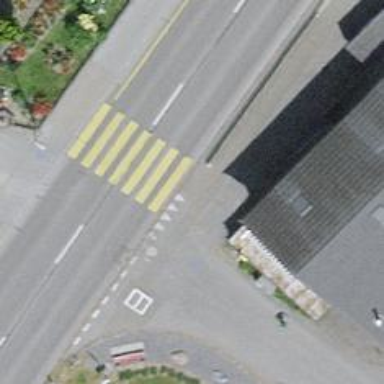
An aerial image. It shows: Uncontrolled zebra crossing with zebra markings.